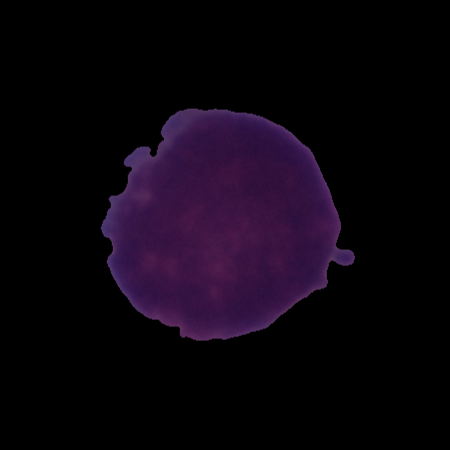
Label: cancer